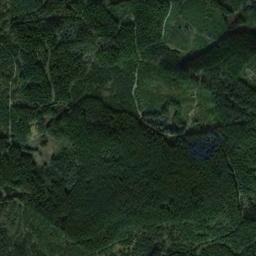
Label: forest